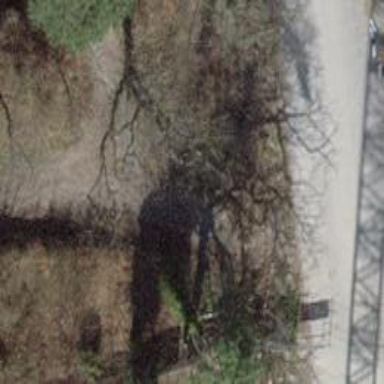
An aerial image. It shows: Bench.